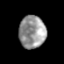
Tissue: prostate
Cell type: Myeloid cells
Senescence score: 0.3534
Nuclear area (px): 854
Mean DAPI intensity: 149.554